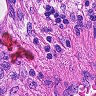
Metastatic tissue present: yes